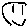
Label: smiley face